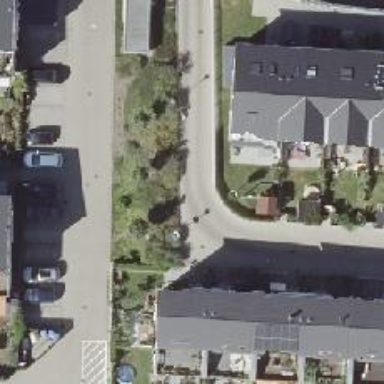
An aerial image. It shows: Living street.